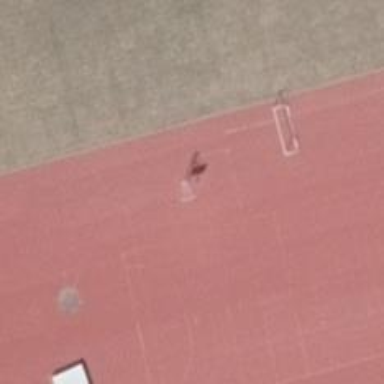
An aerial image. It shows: Athletic track located in leisure land area.